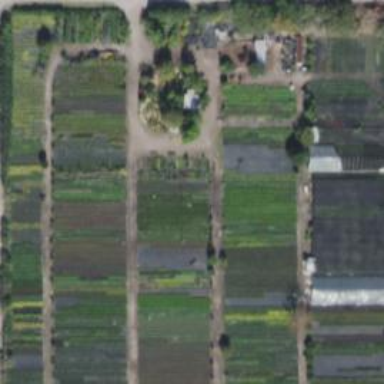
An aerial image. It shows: Plant nursery cultivating trees.